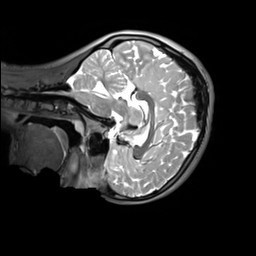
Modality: T2w
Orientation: sagittal
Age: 10
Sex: female
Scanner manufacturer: siemens
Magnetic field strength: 3 T
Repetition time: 3.2 s
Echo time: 0.408 s